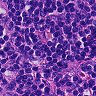
Metastatic tissue present: no